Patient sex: M
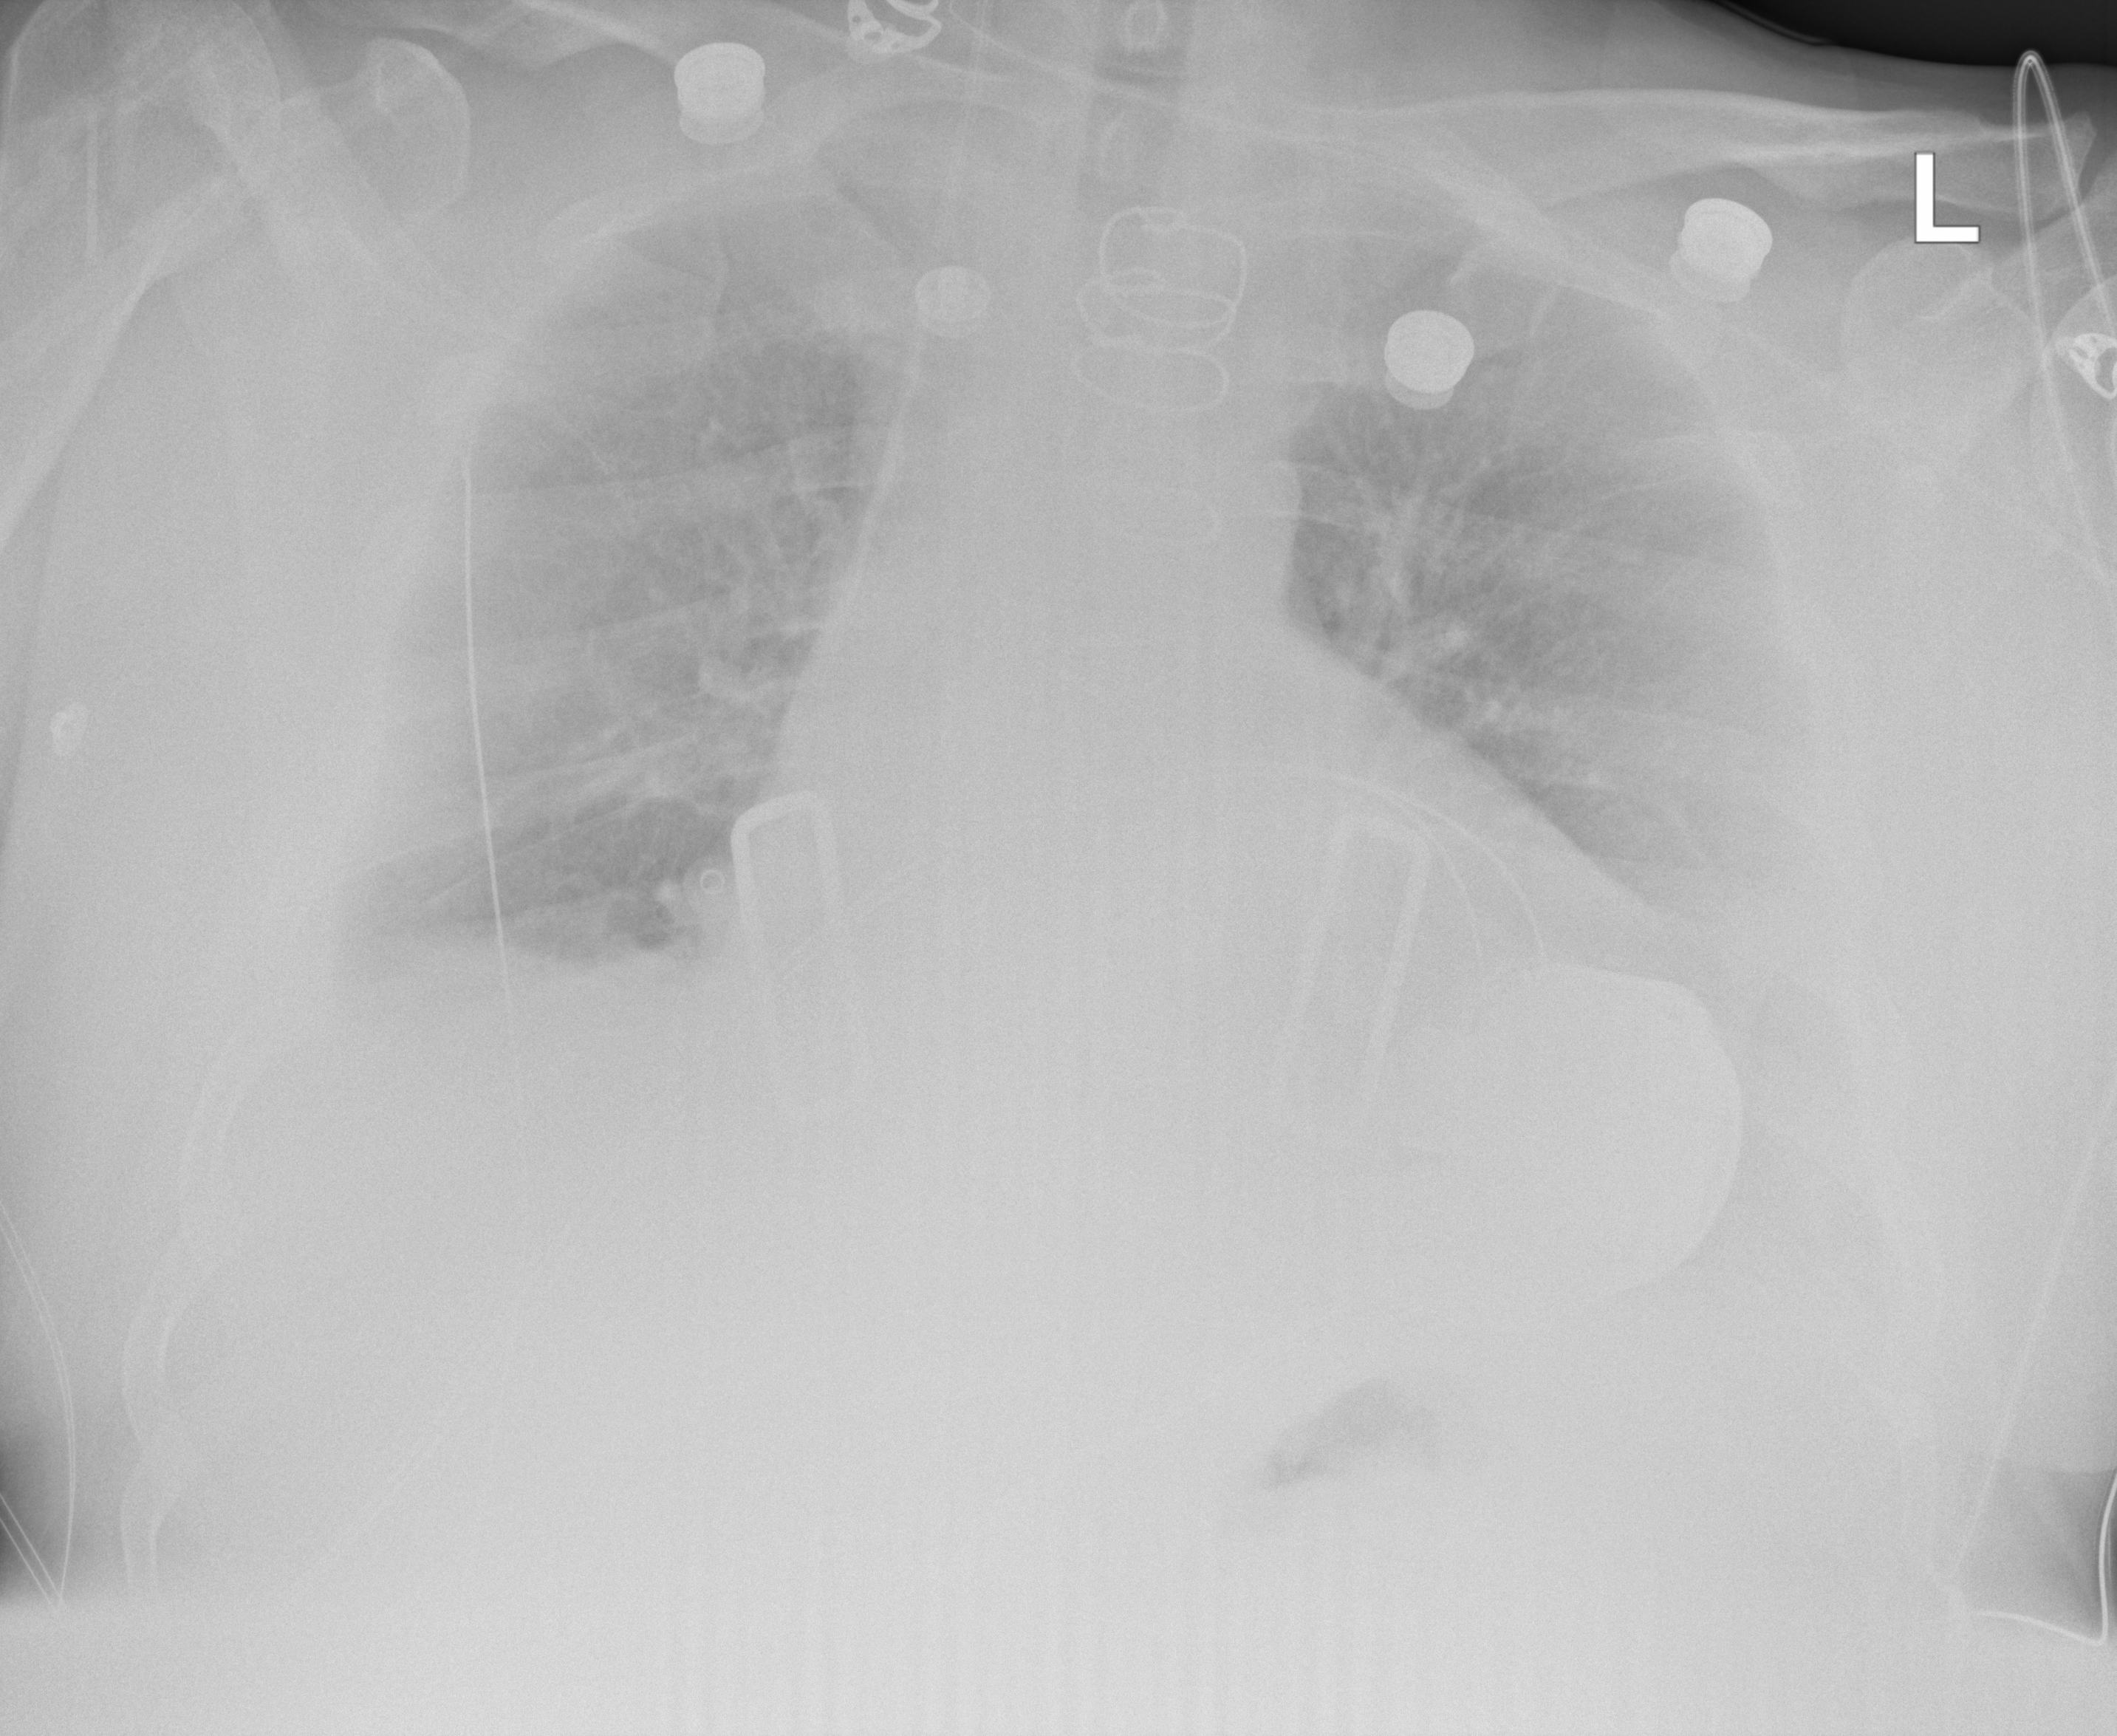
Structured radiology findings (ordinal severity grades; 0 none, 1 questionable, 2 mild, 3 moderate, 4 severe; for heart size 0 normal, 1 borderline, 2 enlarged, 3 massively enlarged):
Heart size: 2
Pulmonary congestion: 2
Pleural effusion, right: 1
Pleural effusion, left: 2
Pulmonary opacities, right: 0
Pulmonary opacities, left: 0
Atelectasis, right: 0
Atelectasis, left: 0